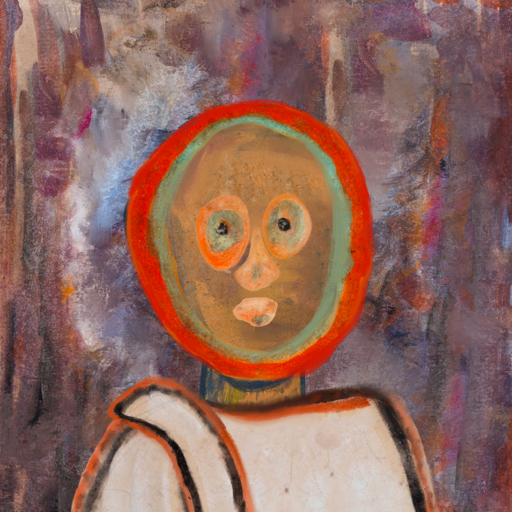
Background: Hypocrite, Head And Neck Front: In_The_Sun, Face Front: Childish, Bust: Roy_Bahadur, Hair Front: Sisters, Head Accessory: Blank, Second Necklace: Blank, Necklace: Blank, Baby: Blank